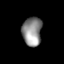
Tissue: lung
Cell type: T cells
Senescence score: 0.7341
Nuclear area (px): 550
Mean DAPI intensity: 140.398